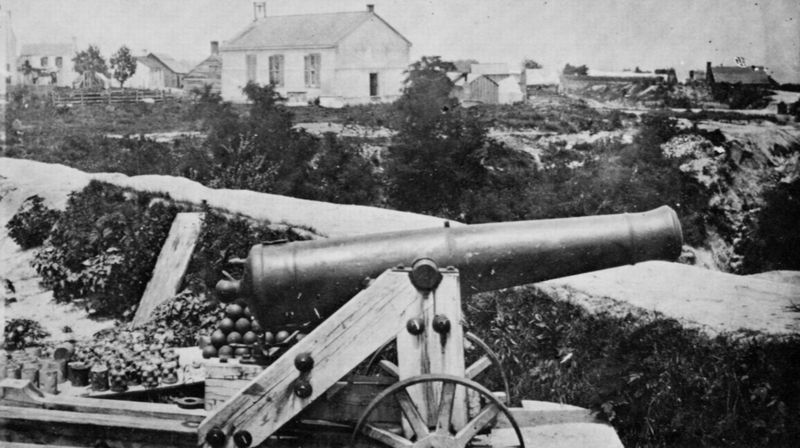
Titel: Konföderierte Kanone
Künstler: Mathew B. Brady
Schlagwörter: baum, himmel, schatten, weiß, bäume, landschaft, stadt, fenster, grau, holz, licht, schwarz, strasse, ausblick, dach, gebäude, gras, haus, weg, wiese, zaun, bild, erde, ferne, häuser, hügel, strauch, weite, brüstung, busch, büsche, gebüsch, kirche, sträucher, pflanzen, front, anhöhe, kamin, räder, ranken, fassade, dorf, dächer, giebel, mauer, winter, amerika, fabrik, speichen, ladung, rad, wagen, böschung, krieg, glanz, metall, gestell, nieten, foto, fotografie, oben, photographie, eisen, kanone, festung, brett, schwarz weiss, waffe, lauf, kugel, kugeln, photo, maserung, gefährlich, konstruktion, unkraut, graben, geschütz, kanonen, stahl, aufnahme, schießen, schutz, schutzwall, geschoss, rohr, munition, haolz, photografie, schuss, ziel, wall, burgmauer, verteidigung, barrikade, zweiter weltkrieg, sperre, kanonenkugel, kanonenkugeln, speichenräder, schiesen, speichenrad, neunzehntes jahrhundert, haubitze, balken bretter, festungsgeschütz, lafette, schutzmauer, wönde, foto kanone 19. jh. kugeln häuser, metallräder